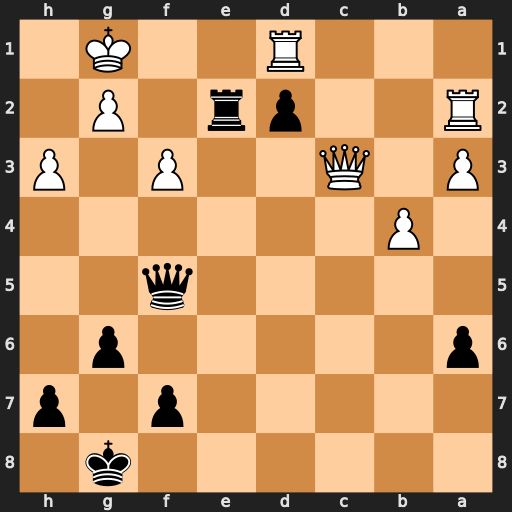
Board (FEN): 6k1/5p1p/p5p1/5q2/1P6/P1Q2P1P/R2pr1P1/3R2K1
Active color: b
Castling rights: -
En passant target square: -
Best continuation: Qg5 Qc8+ Kg7 Qg4 Re1+ Kh2 Qxg4 hxg4 Rxd1 Kg3 g5